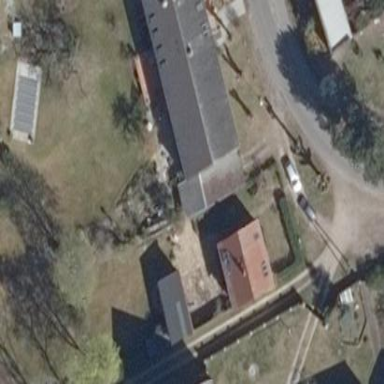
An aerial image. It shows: Part of building.